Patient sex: F
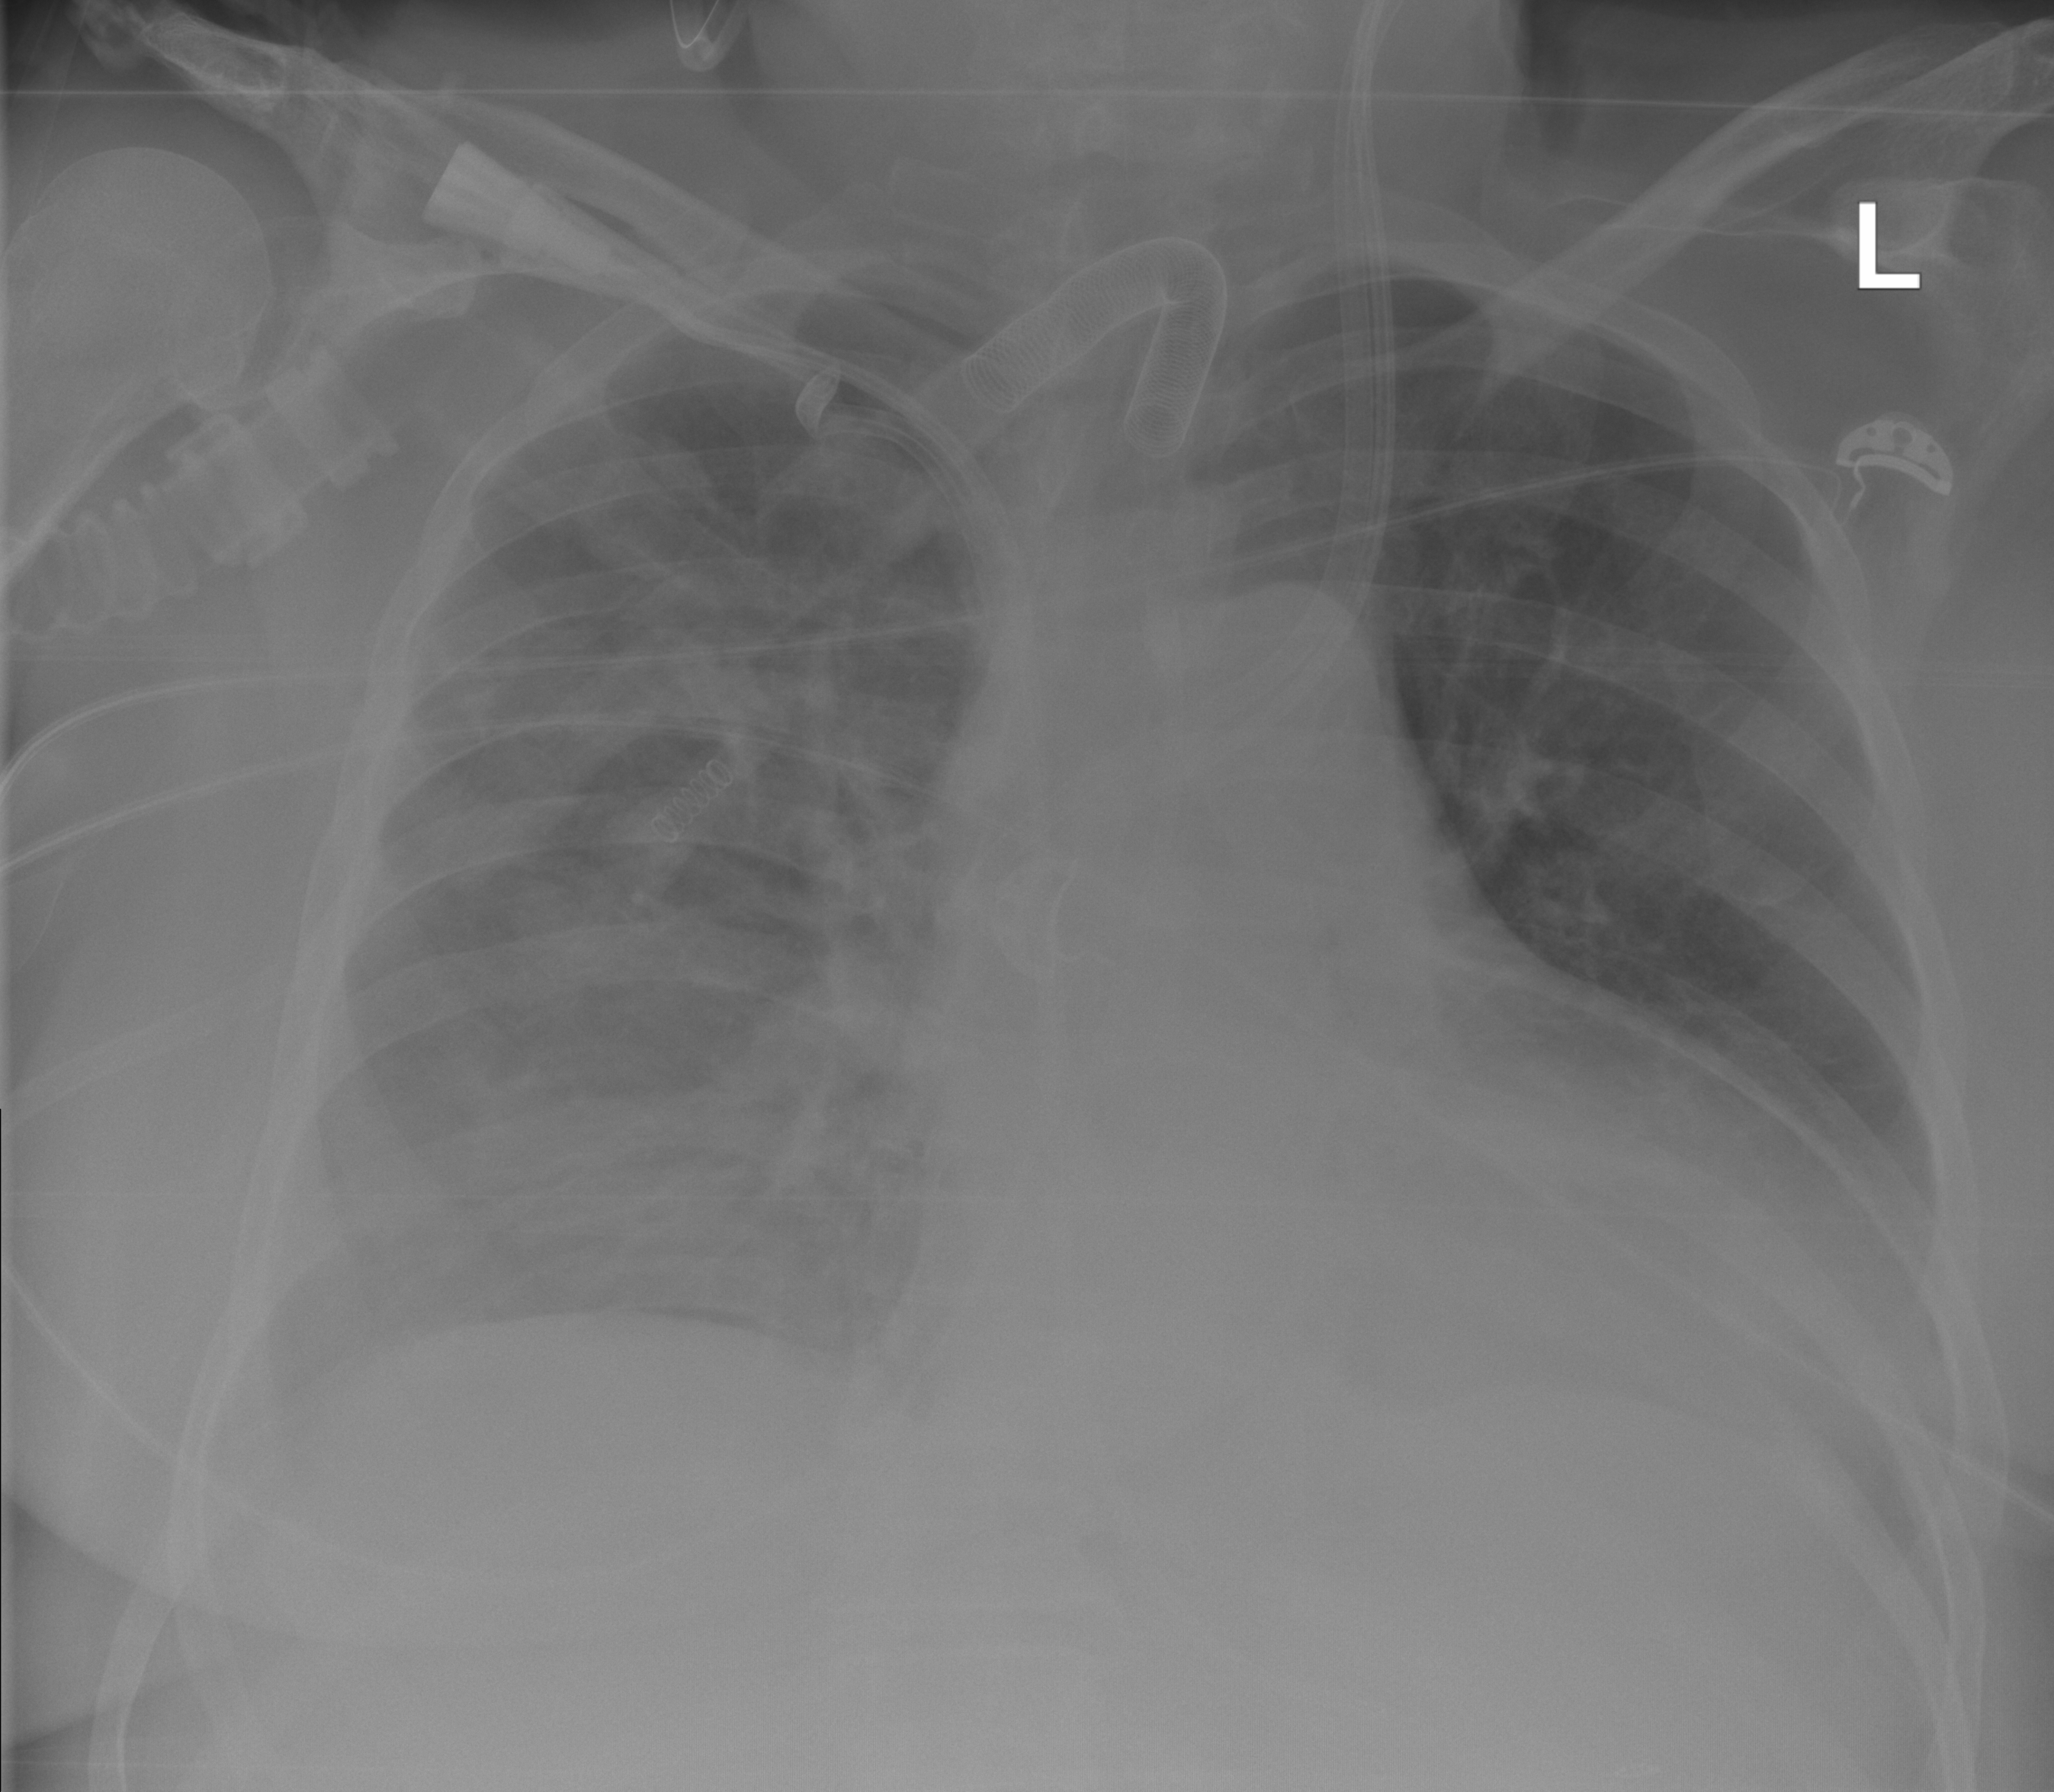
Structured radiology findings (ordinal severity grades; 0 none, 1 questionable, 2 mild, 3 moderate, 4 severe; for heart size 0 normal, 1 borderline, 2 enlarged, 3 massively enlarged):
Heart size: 2
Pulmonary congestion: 2
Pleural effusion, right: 3
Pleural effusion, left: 2
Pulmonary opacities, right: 3
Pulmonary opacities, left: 2
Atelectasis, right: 3
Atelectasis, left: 2